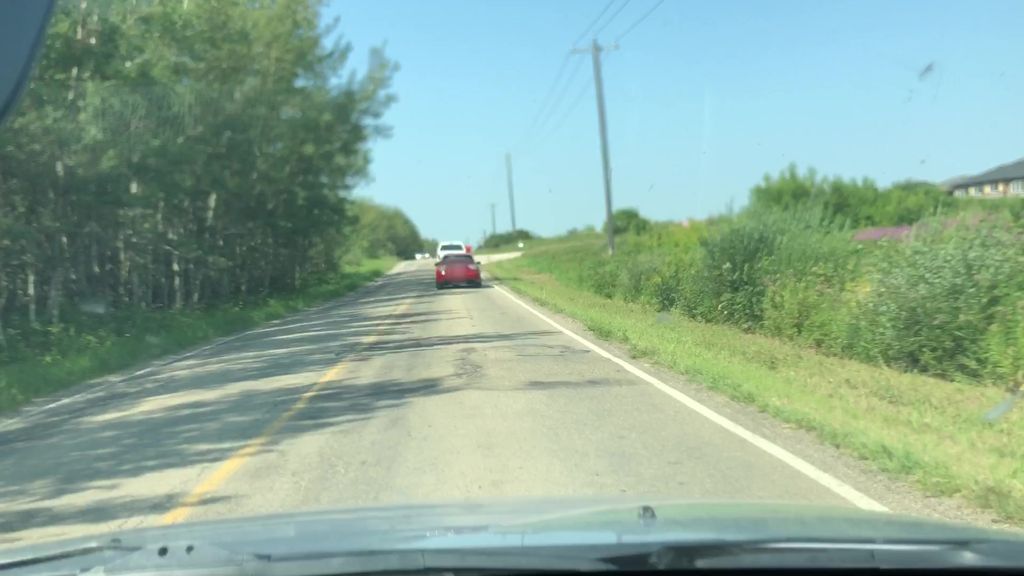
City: edmonton